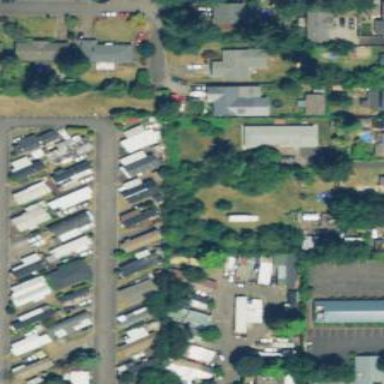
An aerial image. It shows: Residential area known as trailer park.